Field crop: tomato
Growth stage: 1
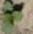
Species: solanum